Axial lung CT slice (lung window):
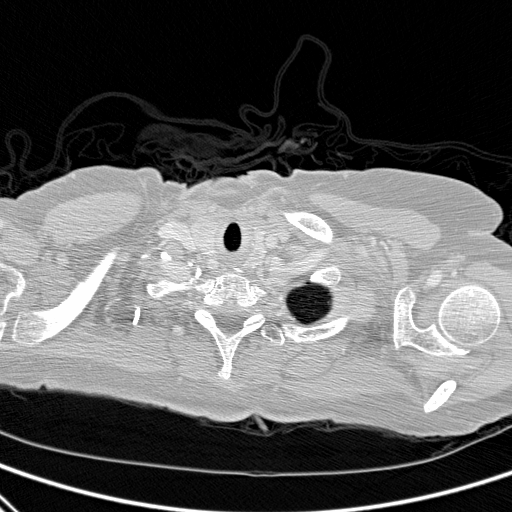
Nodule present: no